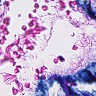
Metastatic tissue present: no